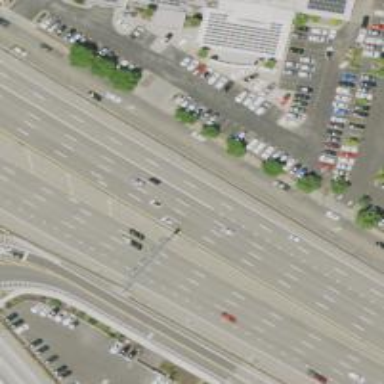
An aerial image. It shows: Motorway junction.